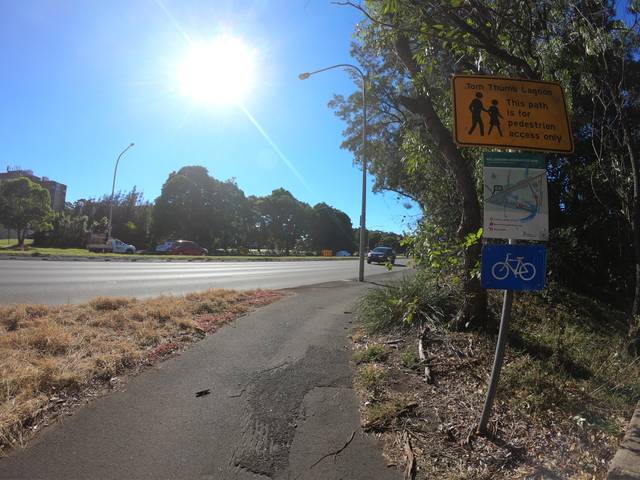
Region: Australia
Coordinates: -34.442, 150.888